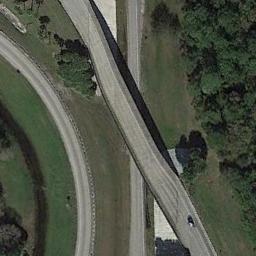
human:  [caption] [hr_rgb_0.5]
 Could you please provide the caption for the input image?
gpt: Many trees are beside the overpass .

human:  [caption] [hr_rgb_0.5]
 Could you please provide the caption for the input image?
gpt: The cross-line overpass is over the roads and a forest is next to the overpass .

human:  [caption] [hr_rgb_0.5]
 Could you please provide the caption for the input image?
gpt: On the highway, There is an overpass .

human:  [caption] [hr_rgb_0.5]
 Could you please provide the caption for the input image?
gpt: The overpass is next to the grass and some trees .

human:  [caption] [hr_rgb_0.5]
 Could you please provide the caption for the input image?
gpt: There are some green trees and lawns beside the overpass .